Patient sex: F
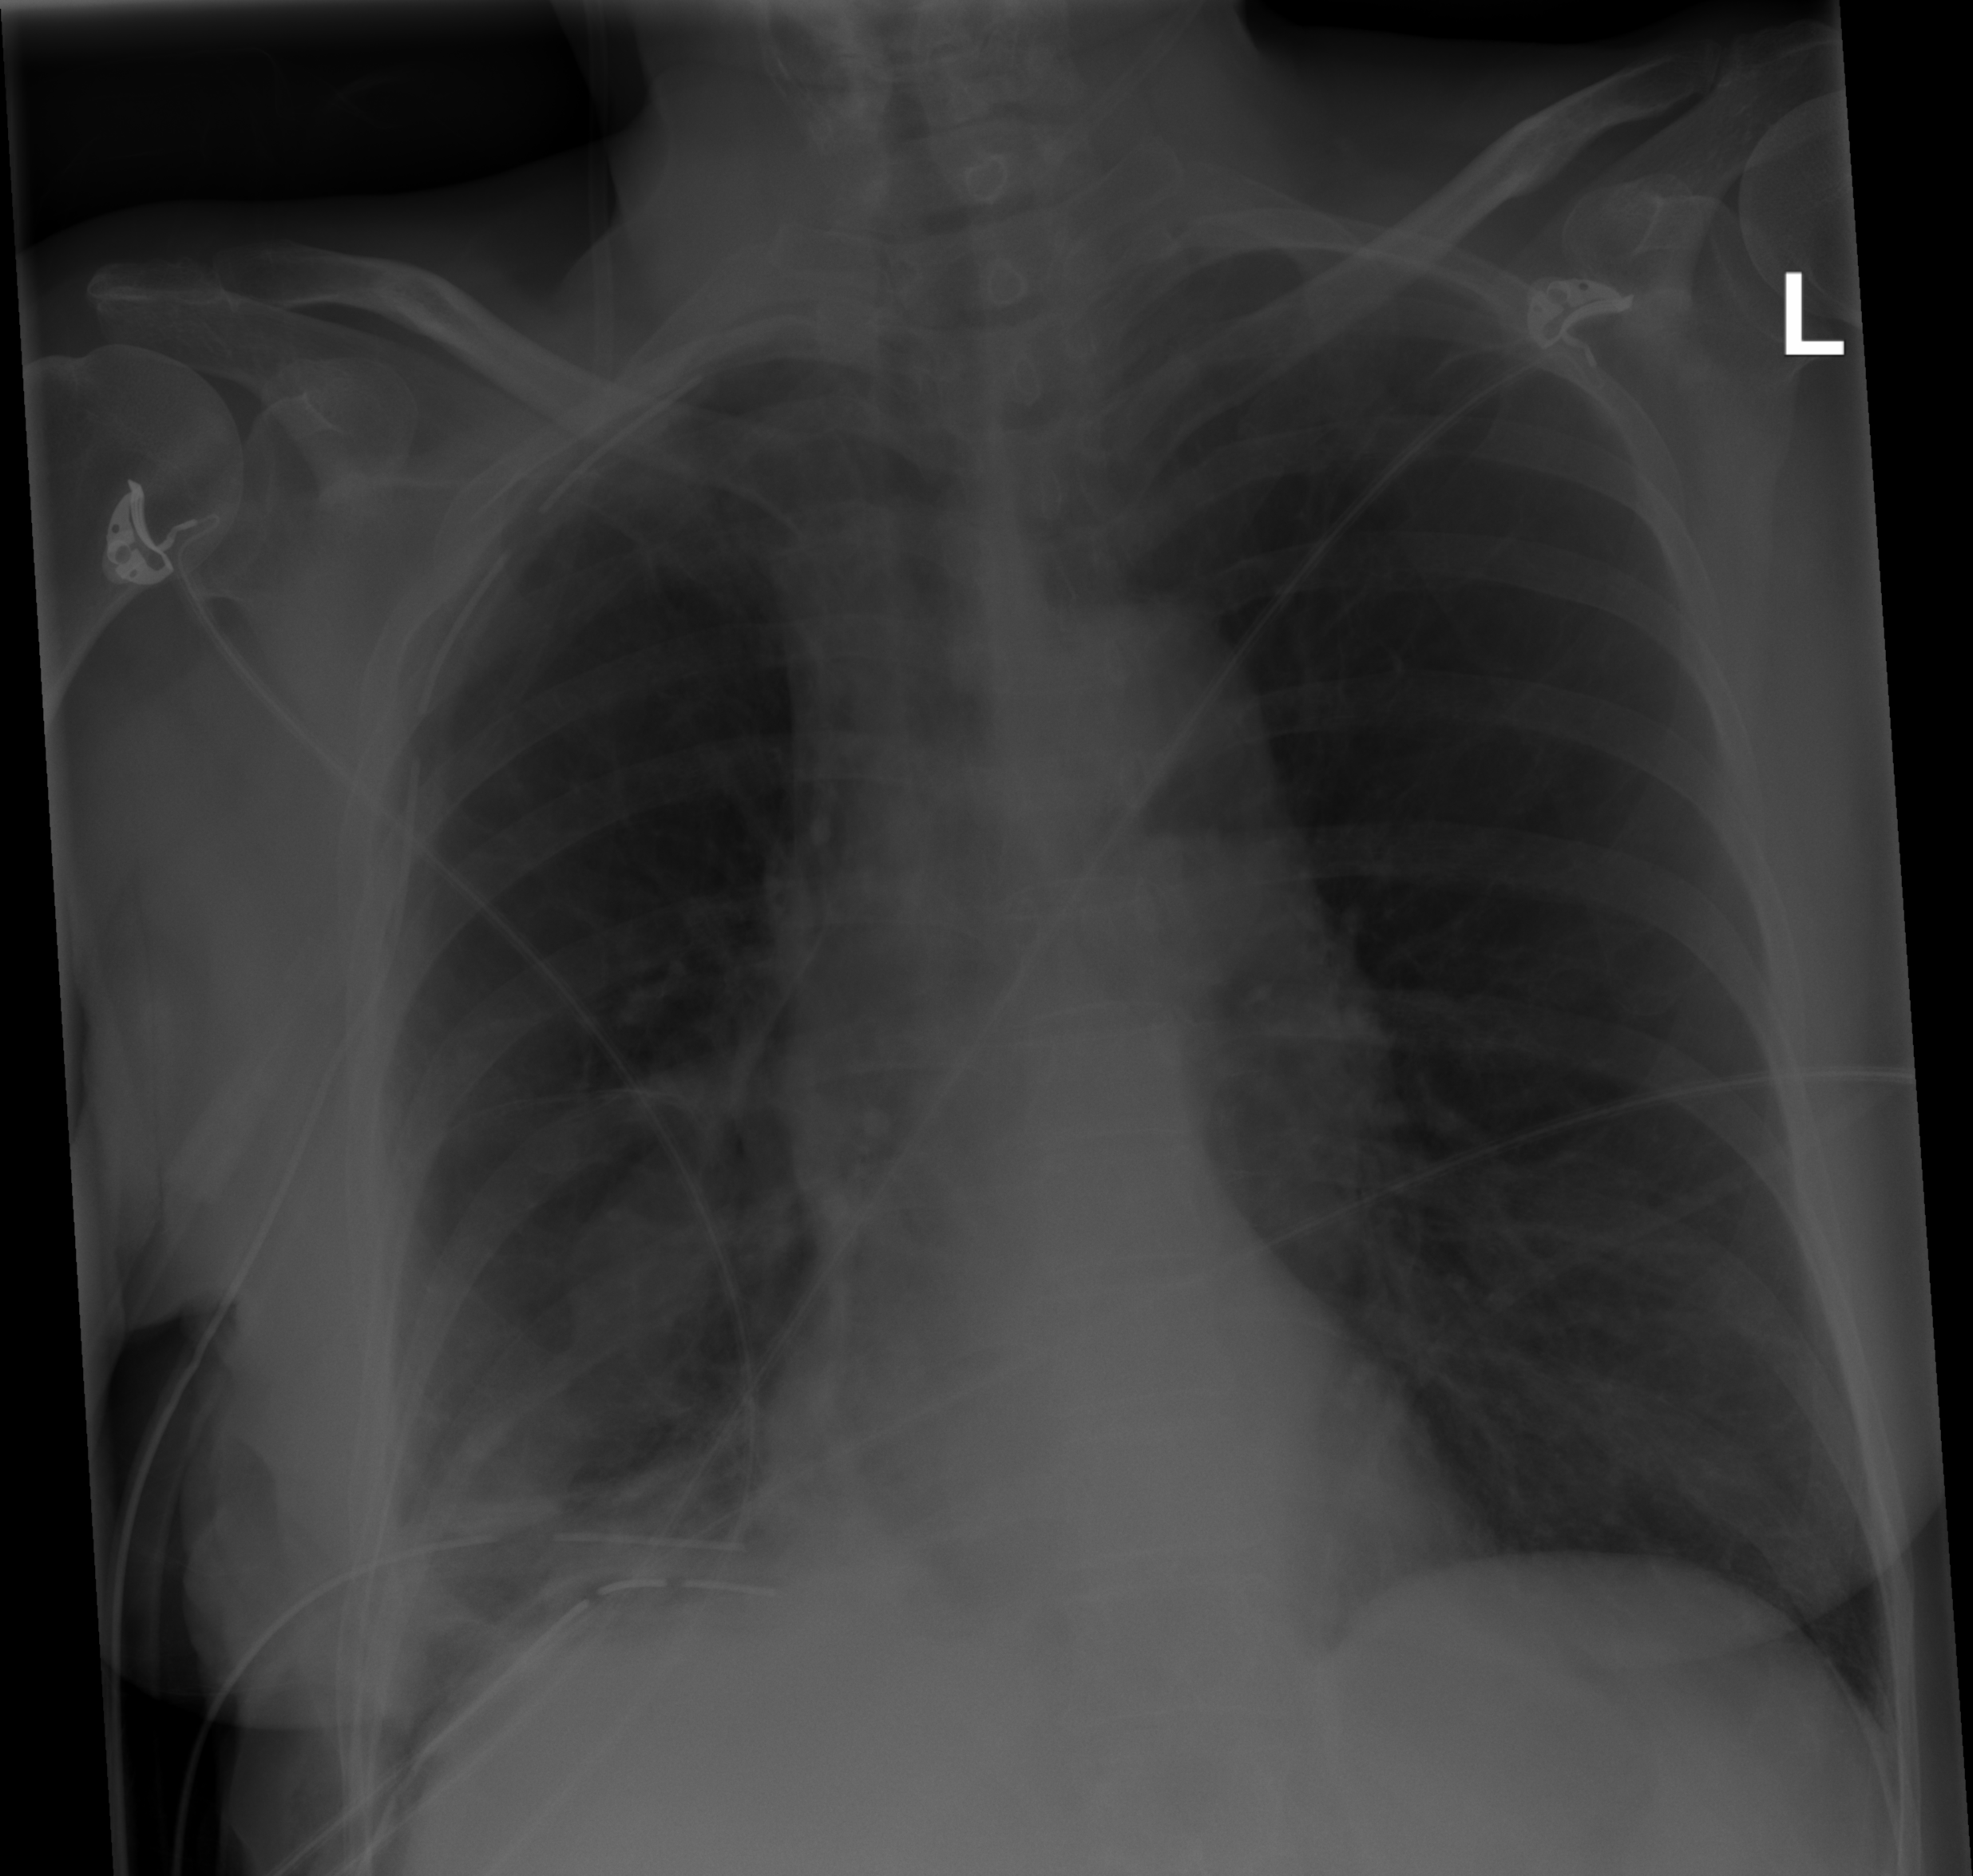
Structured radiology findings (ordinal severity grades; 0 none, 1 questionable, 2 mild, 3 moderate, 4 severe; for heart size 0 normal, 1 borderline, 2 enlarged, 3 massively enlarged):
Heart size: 0
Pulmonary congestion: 0
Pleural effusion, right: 1
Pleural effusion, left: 0
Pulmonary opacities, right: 1
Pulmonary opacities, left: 0
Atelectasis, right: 2
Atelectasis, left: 0